Field crop: maize
Growth stage: 2
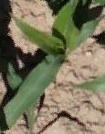
Species: maize